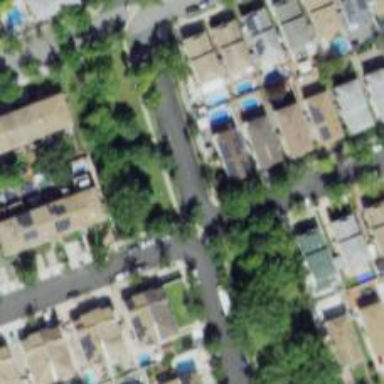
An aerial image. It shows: Residential road with separate sidewalk.